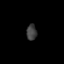
Tissue: skin
Cell type: Epithelial cells
Senescence score: 0.2338
Nuclear area (px): 161
Mean DAPI intensity: 62.354